Question: I want to add data's from input fields to the HTML Table dynamically when clicking the Add button as shown in the sample image. How can I accomplish this? Can I do it with PHP? As I'm a
beginner I can't find the exactly matched results from here,
but I found a related thread, <URL> as per the code... Any help will appreciated.

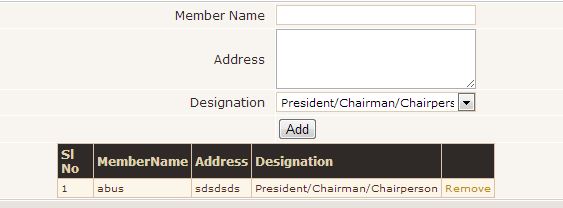
Answer: Assuming you're using jquery (given your tag), something like the following will work:
'''
$("button").click(function() {
var newRow = "<tr>";
$("form input").each(function() {
newRow += "<td>"+$(this).val()+"</td>";
});
newRow += "</tr>";
$("table").append(newRow);
});
'''
There are better ways to do this, but this is probably a very simple place to start if you're just beginning to learn. The functions you should be interested in here are: .click, .each, .val, and .append. I'd recommend you check out the jquery docs - they will give you good examples to expand your knowledge.